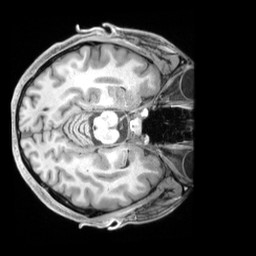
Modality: T1w
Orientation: axial
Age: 25
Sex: male
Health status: ill
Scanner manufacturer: siemens
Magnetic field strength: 3 T
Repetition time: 2.2 s
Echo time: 0.00218 s